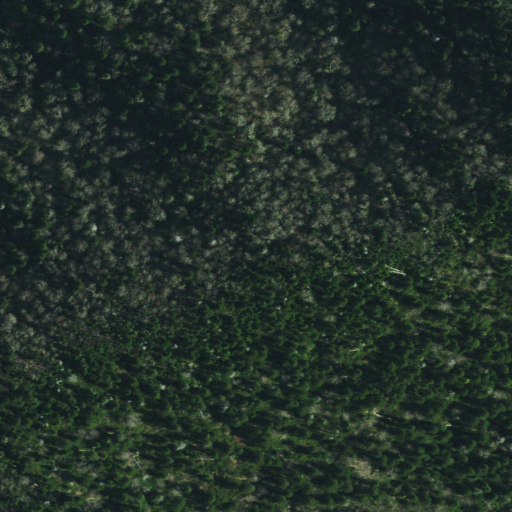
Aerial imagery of mountain in Tennessee named Woolly Tops Mountain containing evergreen forest and mixed forest